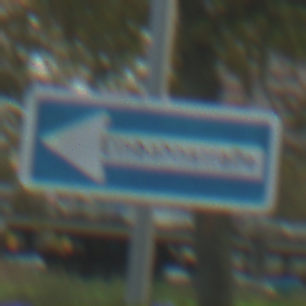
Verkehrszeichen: EinbahnstrasseLinksweisend
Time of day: MorningAfternoon
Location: Outdoor (Urban)
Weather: PartlyCloudy
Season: NotSpecified
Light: Natural